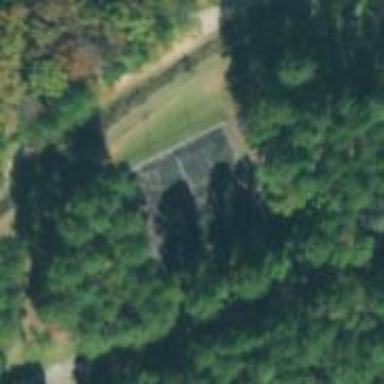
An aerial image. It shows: Asphalt tennis court.